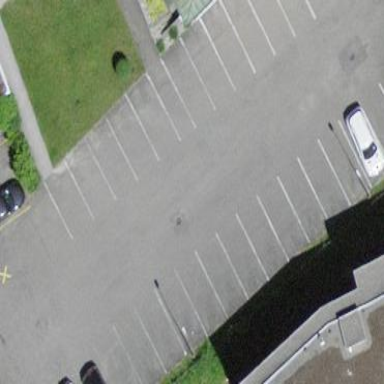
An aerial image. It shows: Parking area with asphalt surface.